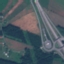
Land use / land cover: Highway